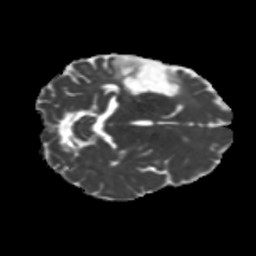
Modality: MD
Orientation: axial
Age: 36
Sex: female
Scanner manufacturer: siemens
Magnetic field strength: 3 T
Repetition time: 5.25 s
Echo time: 0.08 s